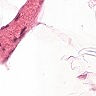
Metastatic tissue present: no